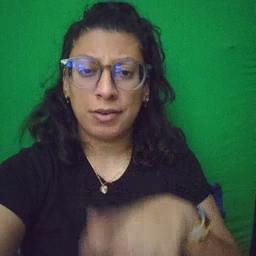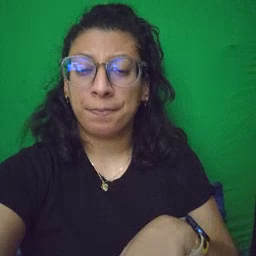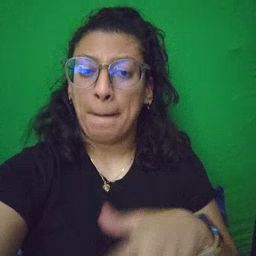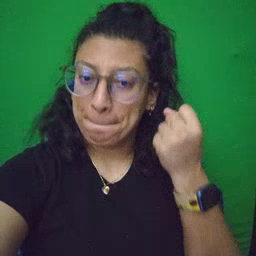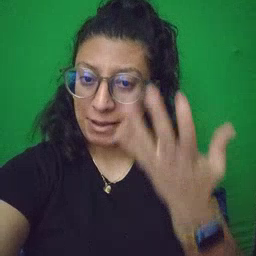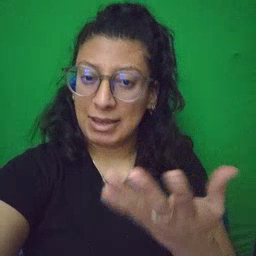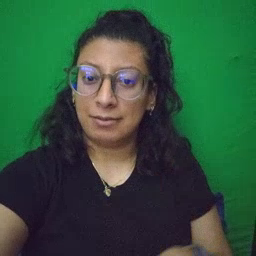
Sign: many